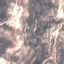
Label: HerbaceousVegetation